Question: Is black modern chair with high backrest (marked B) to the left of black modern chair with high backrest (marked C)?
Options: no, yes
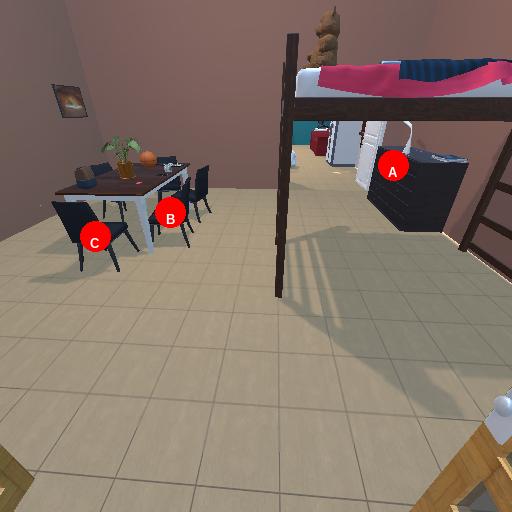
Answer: no